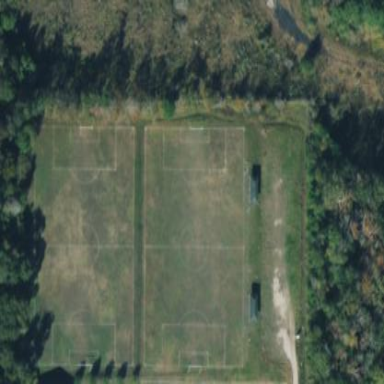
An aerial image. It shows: Soccer pitch for leisure land activities.